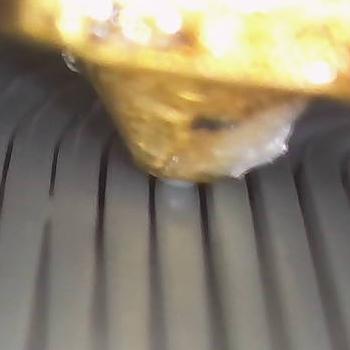
Flow rate: 100%